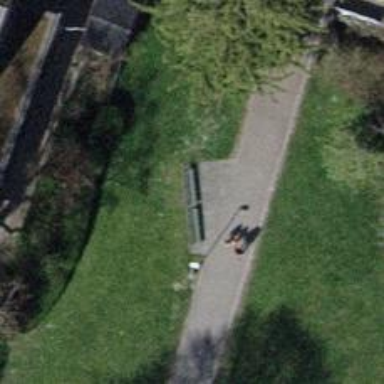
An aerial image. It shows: Bench.